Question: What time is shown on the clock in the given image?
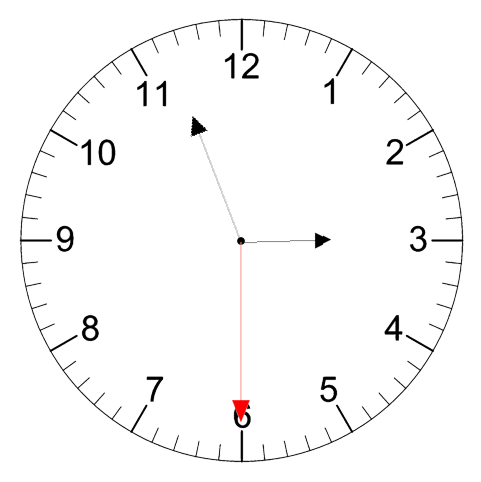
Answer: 02:56:30